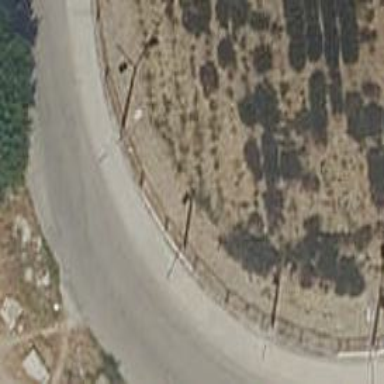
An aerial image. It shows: Fence with chain link type.